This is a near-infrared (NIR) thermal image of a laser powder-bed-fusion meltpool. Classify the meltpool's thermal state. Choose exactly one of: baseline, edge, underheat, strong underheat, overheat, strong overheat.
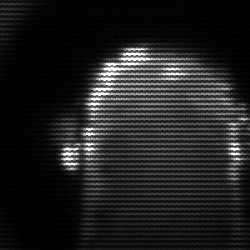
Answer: baseline